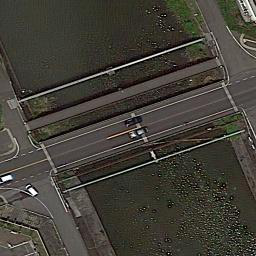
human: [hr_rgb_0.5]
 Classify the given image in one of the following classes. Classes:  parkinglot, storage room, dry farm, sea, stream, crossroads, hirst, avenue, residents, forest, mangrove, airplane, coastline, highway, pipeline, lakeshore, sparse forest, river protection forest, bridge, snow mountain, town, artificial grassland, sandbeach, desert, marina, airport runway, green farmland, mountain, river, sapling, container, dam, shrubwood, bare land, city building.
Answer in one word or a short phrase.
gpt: bridge